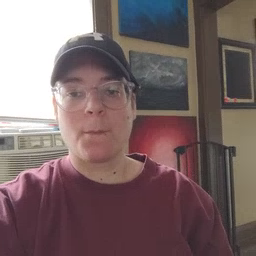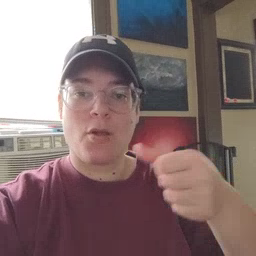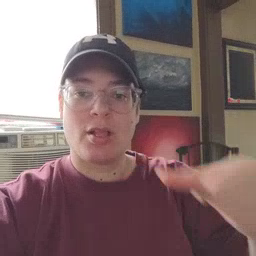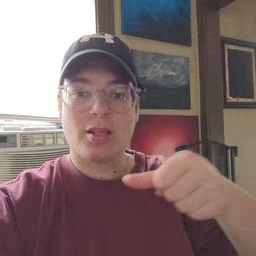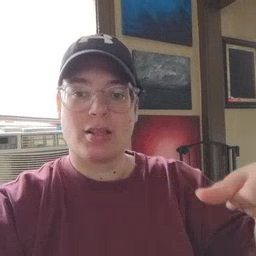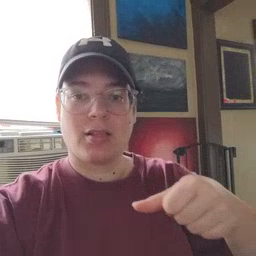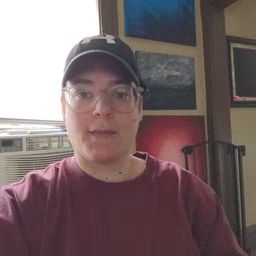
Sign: puzzle